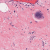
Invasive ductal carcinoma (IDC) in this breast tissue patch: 0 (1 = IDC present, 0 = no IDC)